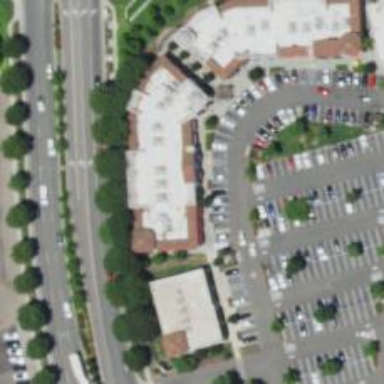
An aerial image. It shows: Post office.